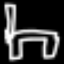
Label: chair